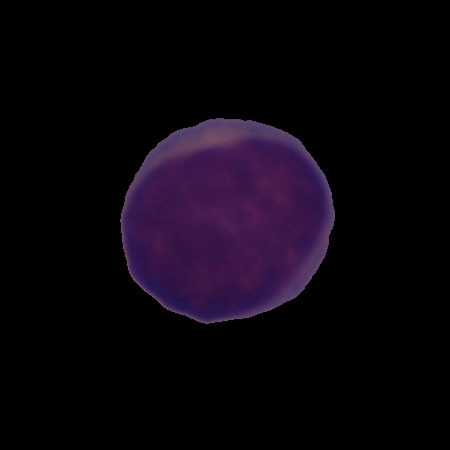
Label: cancer